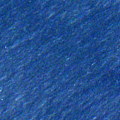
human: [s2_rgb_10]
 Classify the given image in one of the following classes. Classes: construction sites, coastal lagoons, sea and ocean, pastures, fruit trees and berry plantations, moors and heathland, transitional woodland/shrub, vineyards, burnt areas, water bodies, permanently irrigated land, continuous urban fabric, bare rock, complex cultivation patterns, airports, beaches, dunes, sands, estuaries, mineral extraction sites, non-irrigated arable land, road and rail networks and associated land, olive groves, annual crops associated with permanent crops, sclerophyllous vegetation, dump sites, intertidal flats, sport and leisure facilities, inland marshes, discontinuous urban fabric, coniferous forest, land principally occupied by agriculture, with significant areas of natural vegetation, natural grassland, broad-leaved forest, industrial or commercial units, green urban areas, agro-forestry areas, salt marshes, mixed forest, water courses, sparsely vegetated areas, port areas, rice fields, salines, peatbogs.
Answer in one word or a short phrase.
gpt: sea and ocean